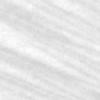
Label: change